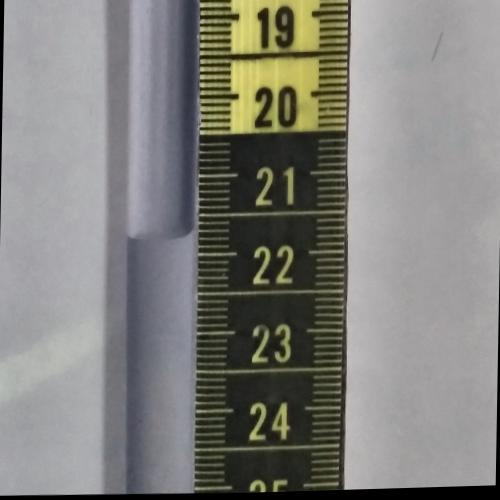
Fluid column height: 21.7 cm